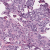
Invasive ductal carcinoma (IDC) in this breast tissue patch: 1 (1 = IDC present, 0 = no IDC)